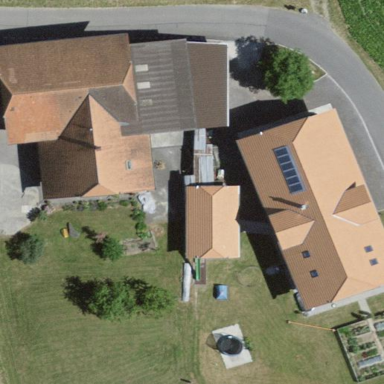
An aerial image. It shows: Farmyard area.